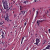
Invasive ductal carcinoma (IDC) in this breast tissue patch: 1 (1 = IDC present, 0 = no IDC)